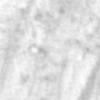
Label: change